Question: I tried to display the 'sqlcommand' after I saved into the database. Everything seemed to work pretty fine, but when I opened my table from TOAD, the dates are wrong.
Here is my sql command:
'''
INSERT INTO USERTASK (USERTASKKEY, USERID, TASKKEY, TASKDATE, CREATEDATE, CREATEUSERID)
VALUES (USERTASKSEQUENCE.NEXTVAL, 'admin2', '1',
TO_DATE('05-06-2015','yyyy/mm/dd HH24:MI:SS'),
TO_DATE('2015-06-16 15:39:42', 'yyyy/mm/dd HH24:MI:SS'), 'admin')
'''
In my database the date save as:
> 6/20/0016 3:00:00.000000
Here you can see a screenshot with several dates wrong:

What am I doing wrong?
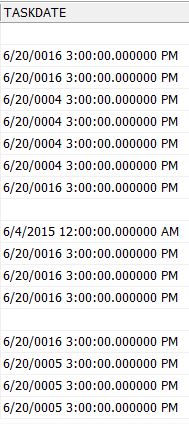
Answer: In the TO_DATE function you have to keep the format.
The first parameter is the data and the second parameter is the format you are putting it. For example:
'''
to_date('29-Oct-09', 'DD-Mon-YY')
to_date('10/29/09', 'MM/DD/YY')
to_date('120109', 'MMDDYY')
to_date('29-Oct-09', 'DD-Mon-YY HH:MI:SS')
to_date('Oct/29/09', 'Mon/DD/YY HH:MI:SS')
to_date('October.29.2009', 'Month.DD.YYYY HH:MI:SS')
'''
So if you put 'TO_DATE('05-06-2015','yyyy/mm/dd HH24:MI:SS')' it tries to convert '05-06-2015' to the format 'yyyy/mm/dd HH24:MI:SS'
Try with 'TO_DATE('05-06-2015','DD/MM/YYYY')'